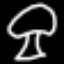
Label: mushroom